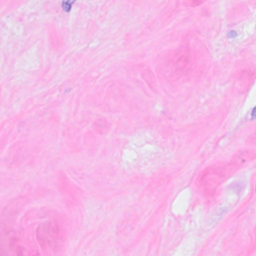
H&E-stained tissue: Breast